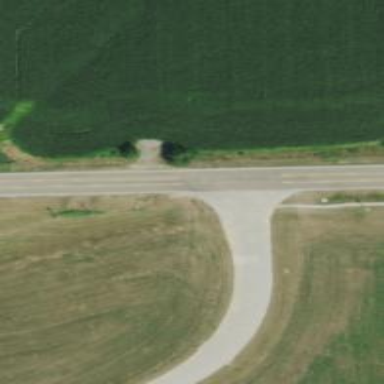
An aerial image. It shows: Road with stop sign.